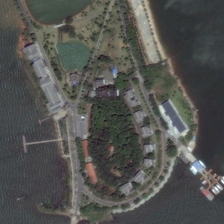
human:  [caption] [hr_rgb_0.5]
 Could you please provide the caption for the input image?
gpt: a resort with many green trees and some buildings is semi-surrounded by water .

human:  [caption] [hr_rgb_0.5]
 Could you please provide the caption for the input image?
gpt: a resort with many green trees and some buildings is semi-surrounded by water .

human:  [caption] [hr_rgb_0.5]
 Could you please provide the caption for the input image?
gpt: a resort with many green trees and some buildings is semi-surrounded by water .

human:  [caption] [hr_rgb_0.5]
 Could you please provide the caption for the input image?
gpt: a resort with many green trees and some buildings is semi-surrounded by water .

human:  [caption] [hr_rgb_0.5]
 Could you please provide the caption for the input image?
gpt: a resort with many green trees and some buildings is semi-surrounded by water .